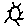
Label: sun